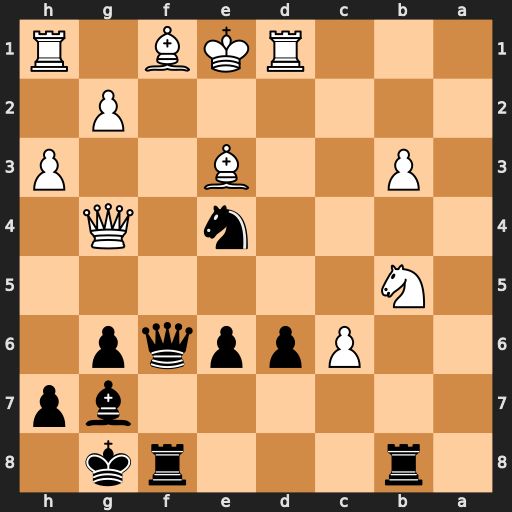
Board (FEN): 1r3rk1/6bp/2Pppqp1/1N6/4n1Q1/1P2B2P/6P1/3RKB1R
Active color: b
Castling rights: K
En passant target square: -
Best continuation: Rxb5 Bxb5 Qc3+ Ke2 Qc2+